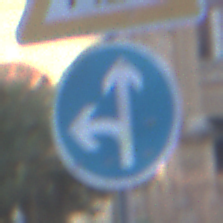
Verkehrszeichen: VorgeschriebeneFahrtrichtungGeradeausOderLinks
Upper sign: Arbeitsstelle
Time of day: SunriseSunset
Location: Outdoor (Urban)
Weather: PartlyCloudy
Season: NotSpecified
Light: Natural